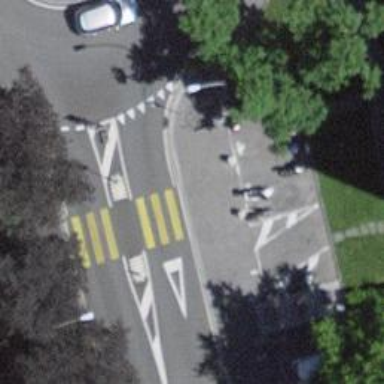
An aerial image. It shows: Tertiary road with lane designated for cyclists on both sides.